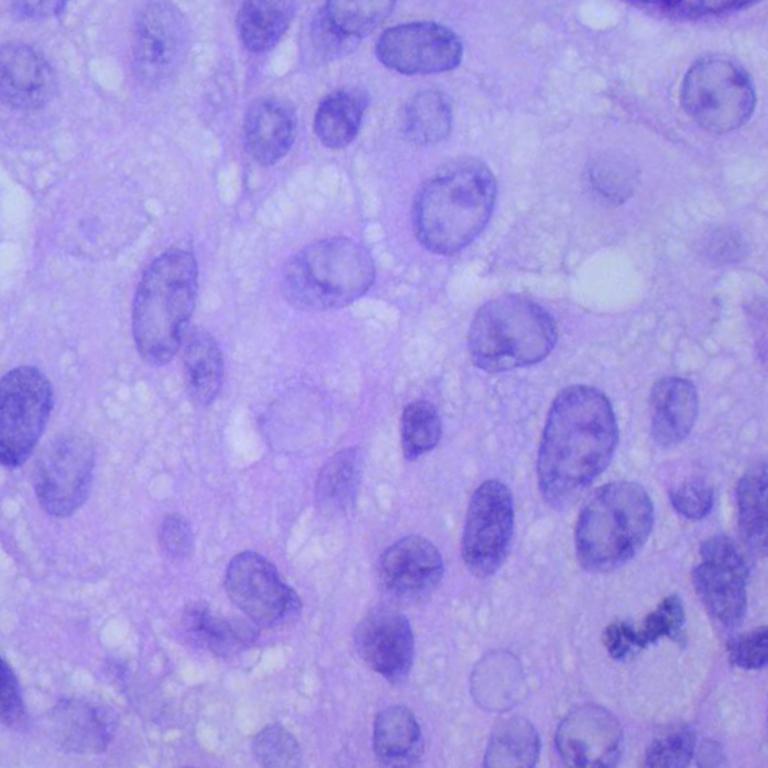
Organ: lung
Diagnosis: squamous carcinomas